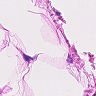
Metastatic tissue present: no